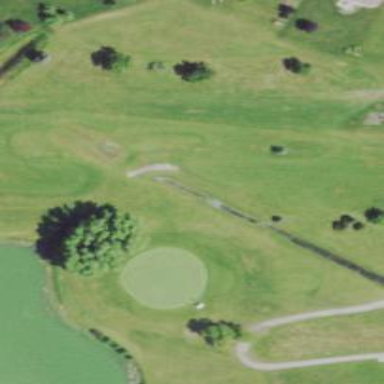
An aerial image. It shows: Golf hole.